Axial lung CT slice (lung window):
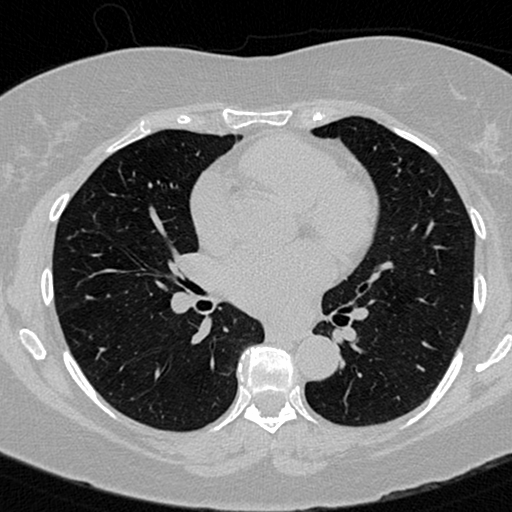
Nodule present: no